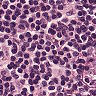
Metastatic tissue present: no